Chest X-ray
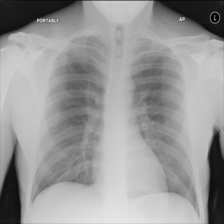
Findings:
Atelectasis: negative
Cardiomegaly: negative
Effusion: negative
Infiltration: negative
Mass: negative
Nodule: negative
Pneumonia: negative
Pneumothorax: negative
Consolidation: negative
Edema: negative
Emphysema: negative
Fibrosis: negative
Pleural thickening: negative
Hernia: negative